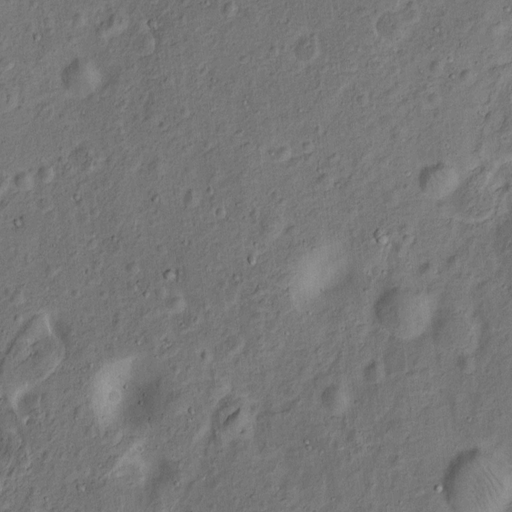
Objects detected: cone, cone, cone